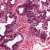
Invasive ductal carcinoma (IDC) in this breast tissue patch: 0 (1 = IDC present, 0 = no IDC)